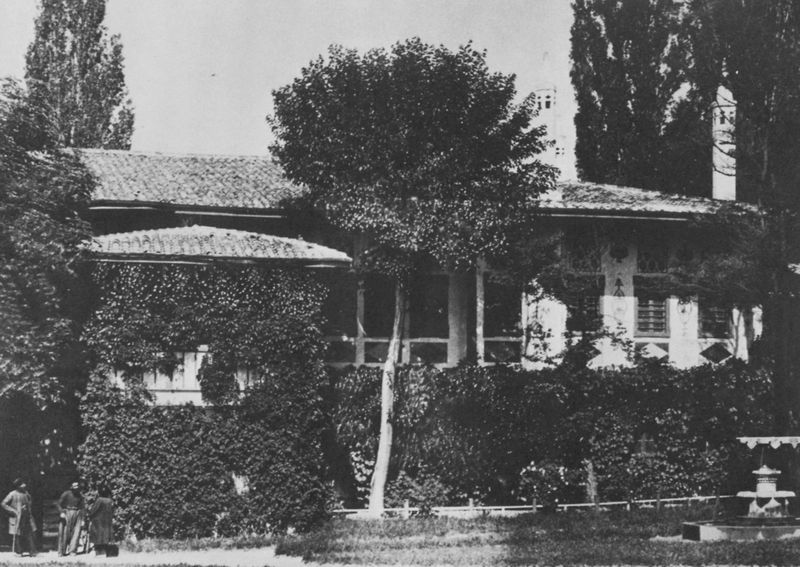
Titel: Der Palast von Bachtschisarai, Residenz des Chans der Krim vom Ende des 15. Jahrhunderts bis zum Jahr 1783
Künstler: Russischer Photograph
Standort: Paris
Institution: Bibliothèque du Musée des Arts Décoratifs
Schlagwörter: baum, himmel, mann, schatten, weiß, bäume, menschen, fenster, frankreich, licht, männer, schwarz, terasse, dach, gebäude, gras, haus, park, rasen, wiese, zaun, pappel, pappeln, büsche, pflanzen, brunnen, kamin, schornstein, garten, ranken, zypressen, querformat, wein, foto, fotografie, erker, spaziergang, schwarz-weiss, photo, villa, bewachsen, efeu, landhaus, brunne, flachdach, marterpfahl, bungalow, hausansicht